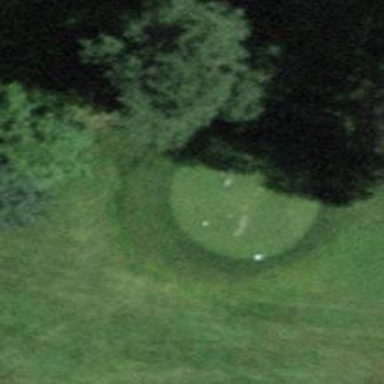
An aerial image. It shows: Golf tee on grassy land.